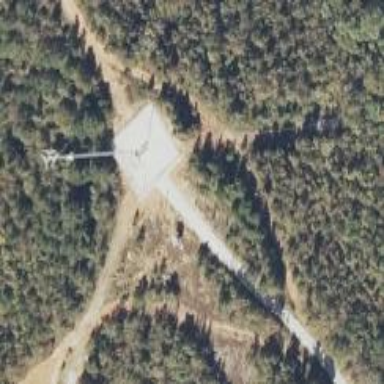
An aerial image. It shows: Man-made mast used for communication purposes.